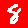
Digit: 8